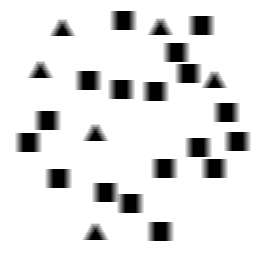
Squares: 18
Triangles: 6
Stars: 0
Total shapes: 24